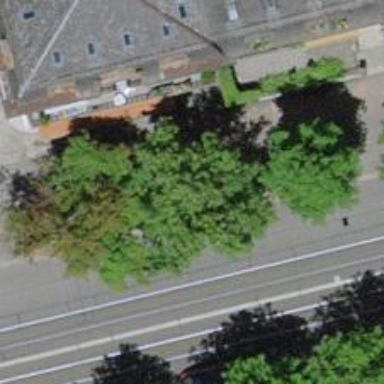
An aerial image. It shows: Avenue lined with deciduous broadleaved trees.